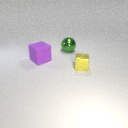
small yellow metal cube in front of large purple rubber cube